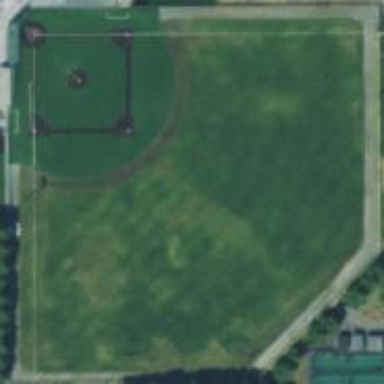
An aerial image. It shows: Baseball pitch for leisure land activities.